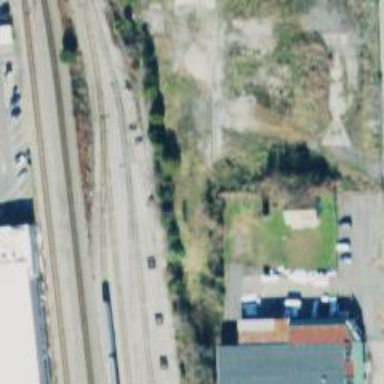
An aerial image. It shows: Abandoned railway yard is depicted.